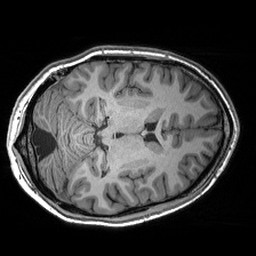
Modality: T1w
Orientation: axial
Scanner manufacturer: siemens
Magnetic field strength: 3 T
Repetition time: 2.53 s
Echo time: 0.00288 s